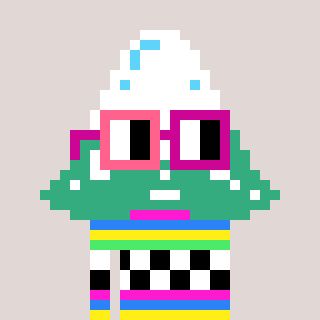
a pixel art character with square pink and red glasses, a snowy mountain-shaped head and a orange-colored body on a warm background